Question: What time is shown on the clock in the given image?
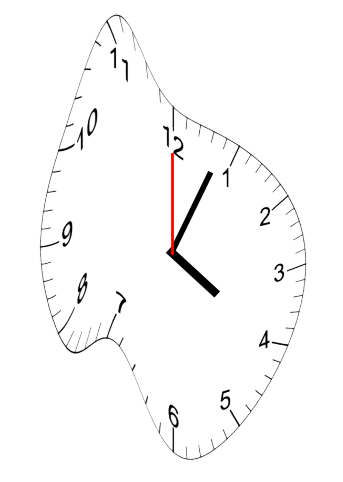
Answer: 04:04:00